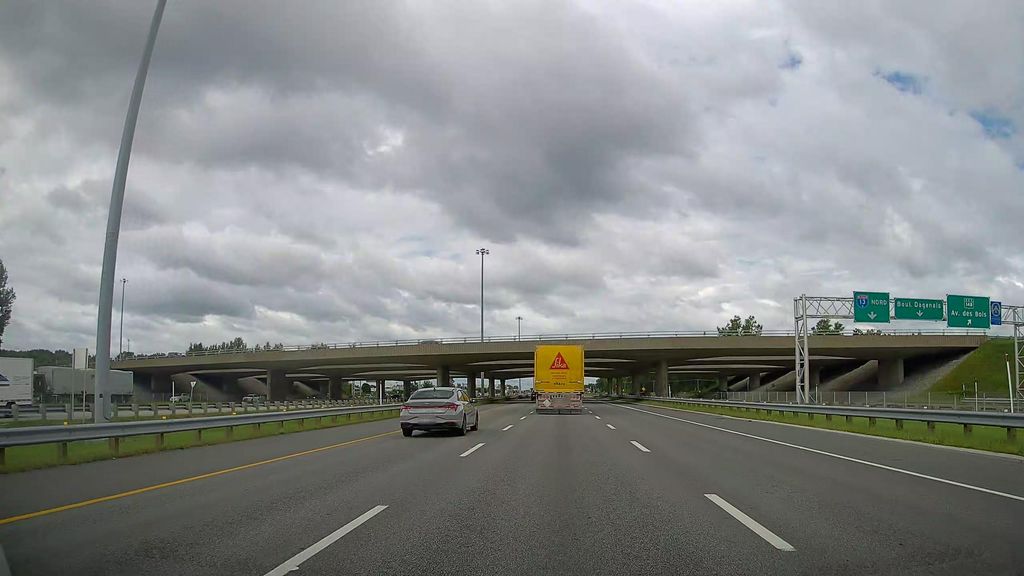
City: montreal